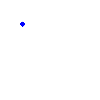
Particle: electron